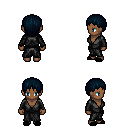
a pixel art fantasy rpg character, female body template, human, dark skin, gray robe, metal pants, raven plain hairstyle, black slippers, four views (front, back, left, right), 2x2 character sprite sheet, small pixel art, hard edges, no anti-aliasing